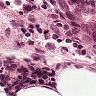
Metastatic tissue present: no